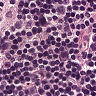
Metastatic tissue present: no